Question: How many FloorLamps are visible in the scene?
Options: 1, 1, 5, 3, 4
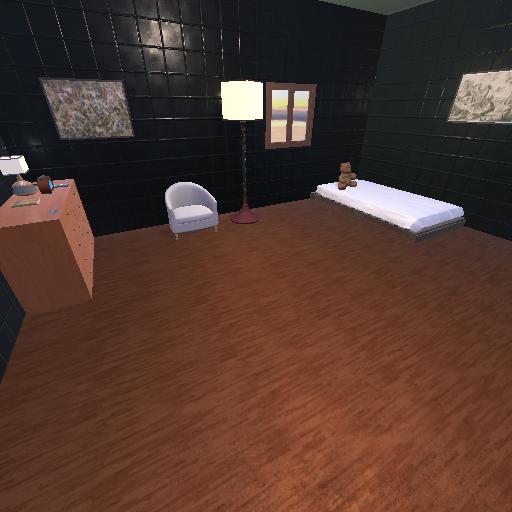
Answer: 1